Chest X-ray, AP view. Patient: 71 years old, sex M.
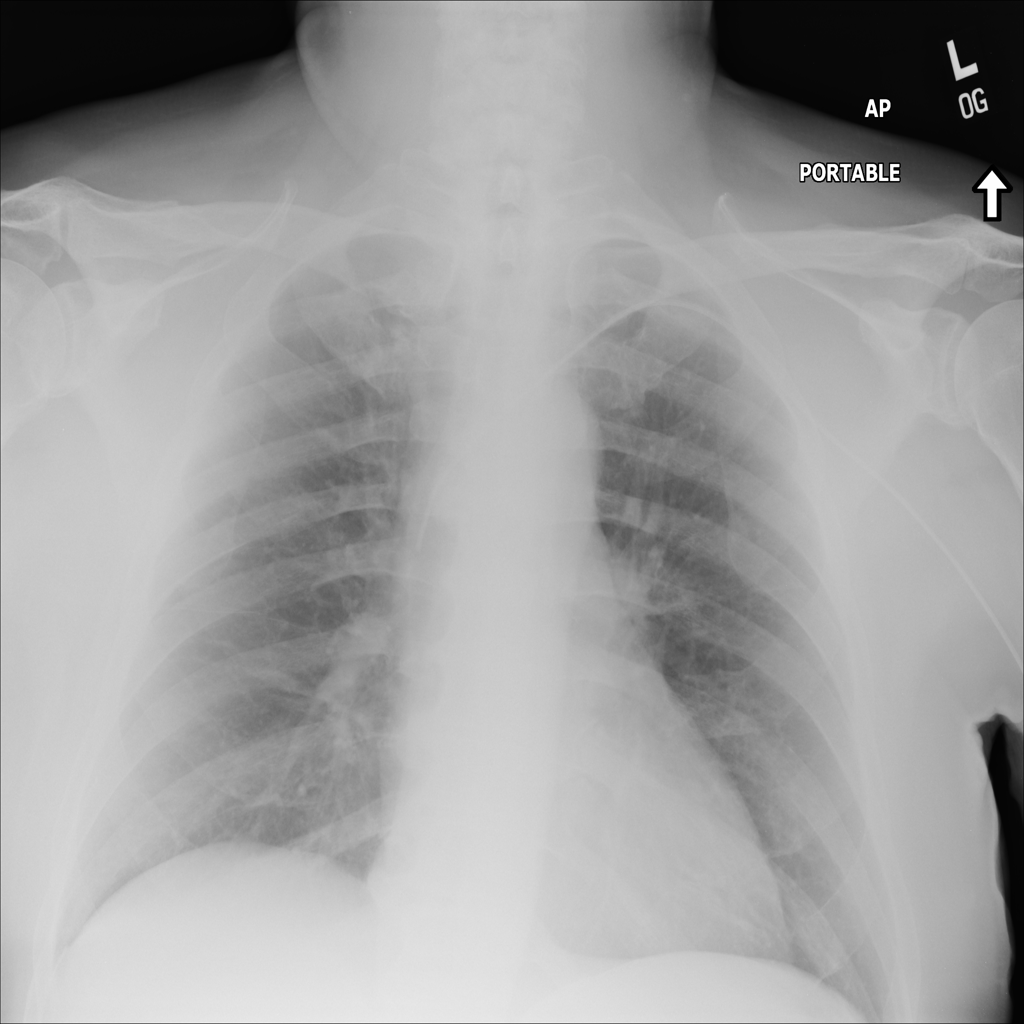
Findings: No Finding